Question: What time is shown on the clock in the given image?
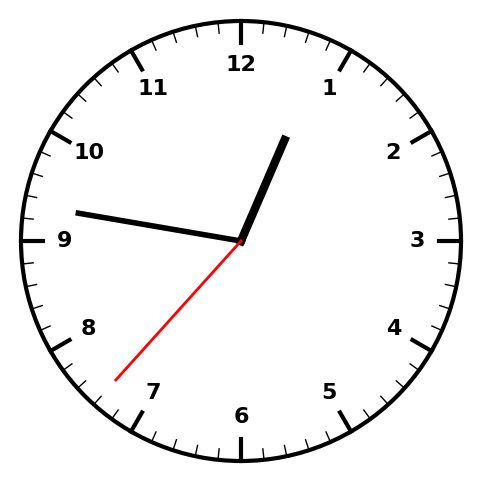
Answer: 12:46:37